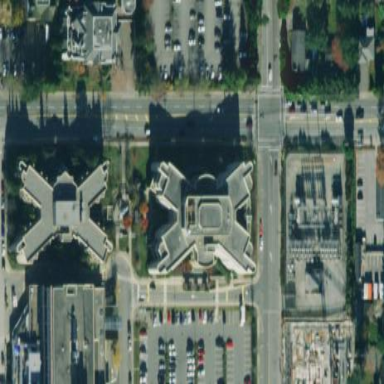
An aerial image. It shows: Hospital building.